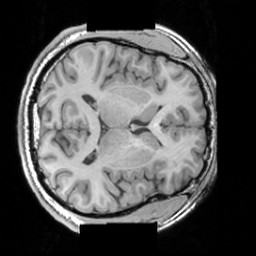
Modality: T1w
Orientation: axial
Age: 27
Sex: male
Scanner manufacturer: siemens
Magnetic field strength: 3 T
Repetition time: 1.63 s
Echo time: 0.00311 s